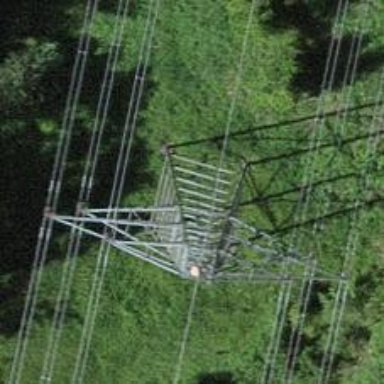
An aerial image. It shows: Power tower.